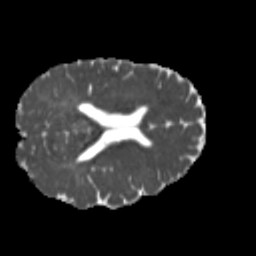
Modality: MD
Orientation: axial
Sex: male
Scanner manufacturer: siemens
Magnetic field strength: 3 T
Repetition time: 5 s
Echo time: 0.07 s